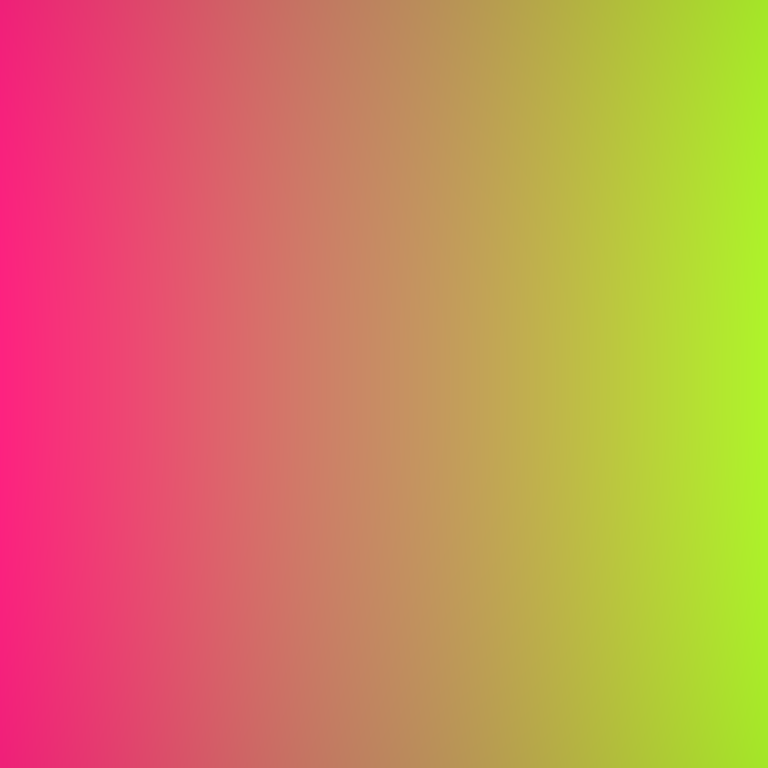
Abstract light effect, smooth gradient from vibrant pink to bright green, energetic atmosphere, soft blend, no room, no furniture, no objects.